Field crop: maize
Growth stage: 2
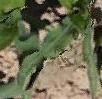
Species: maize